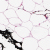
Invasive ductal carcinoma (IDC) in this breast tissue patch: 0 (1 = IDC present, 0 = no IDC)